Question: When I go to my project structure and right click -> new, I only see new file/folder etc... but no class generation or packages. How do I get IntelliJ to do this? (I have Intellij 14 Ultimate - see image below)

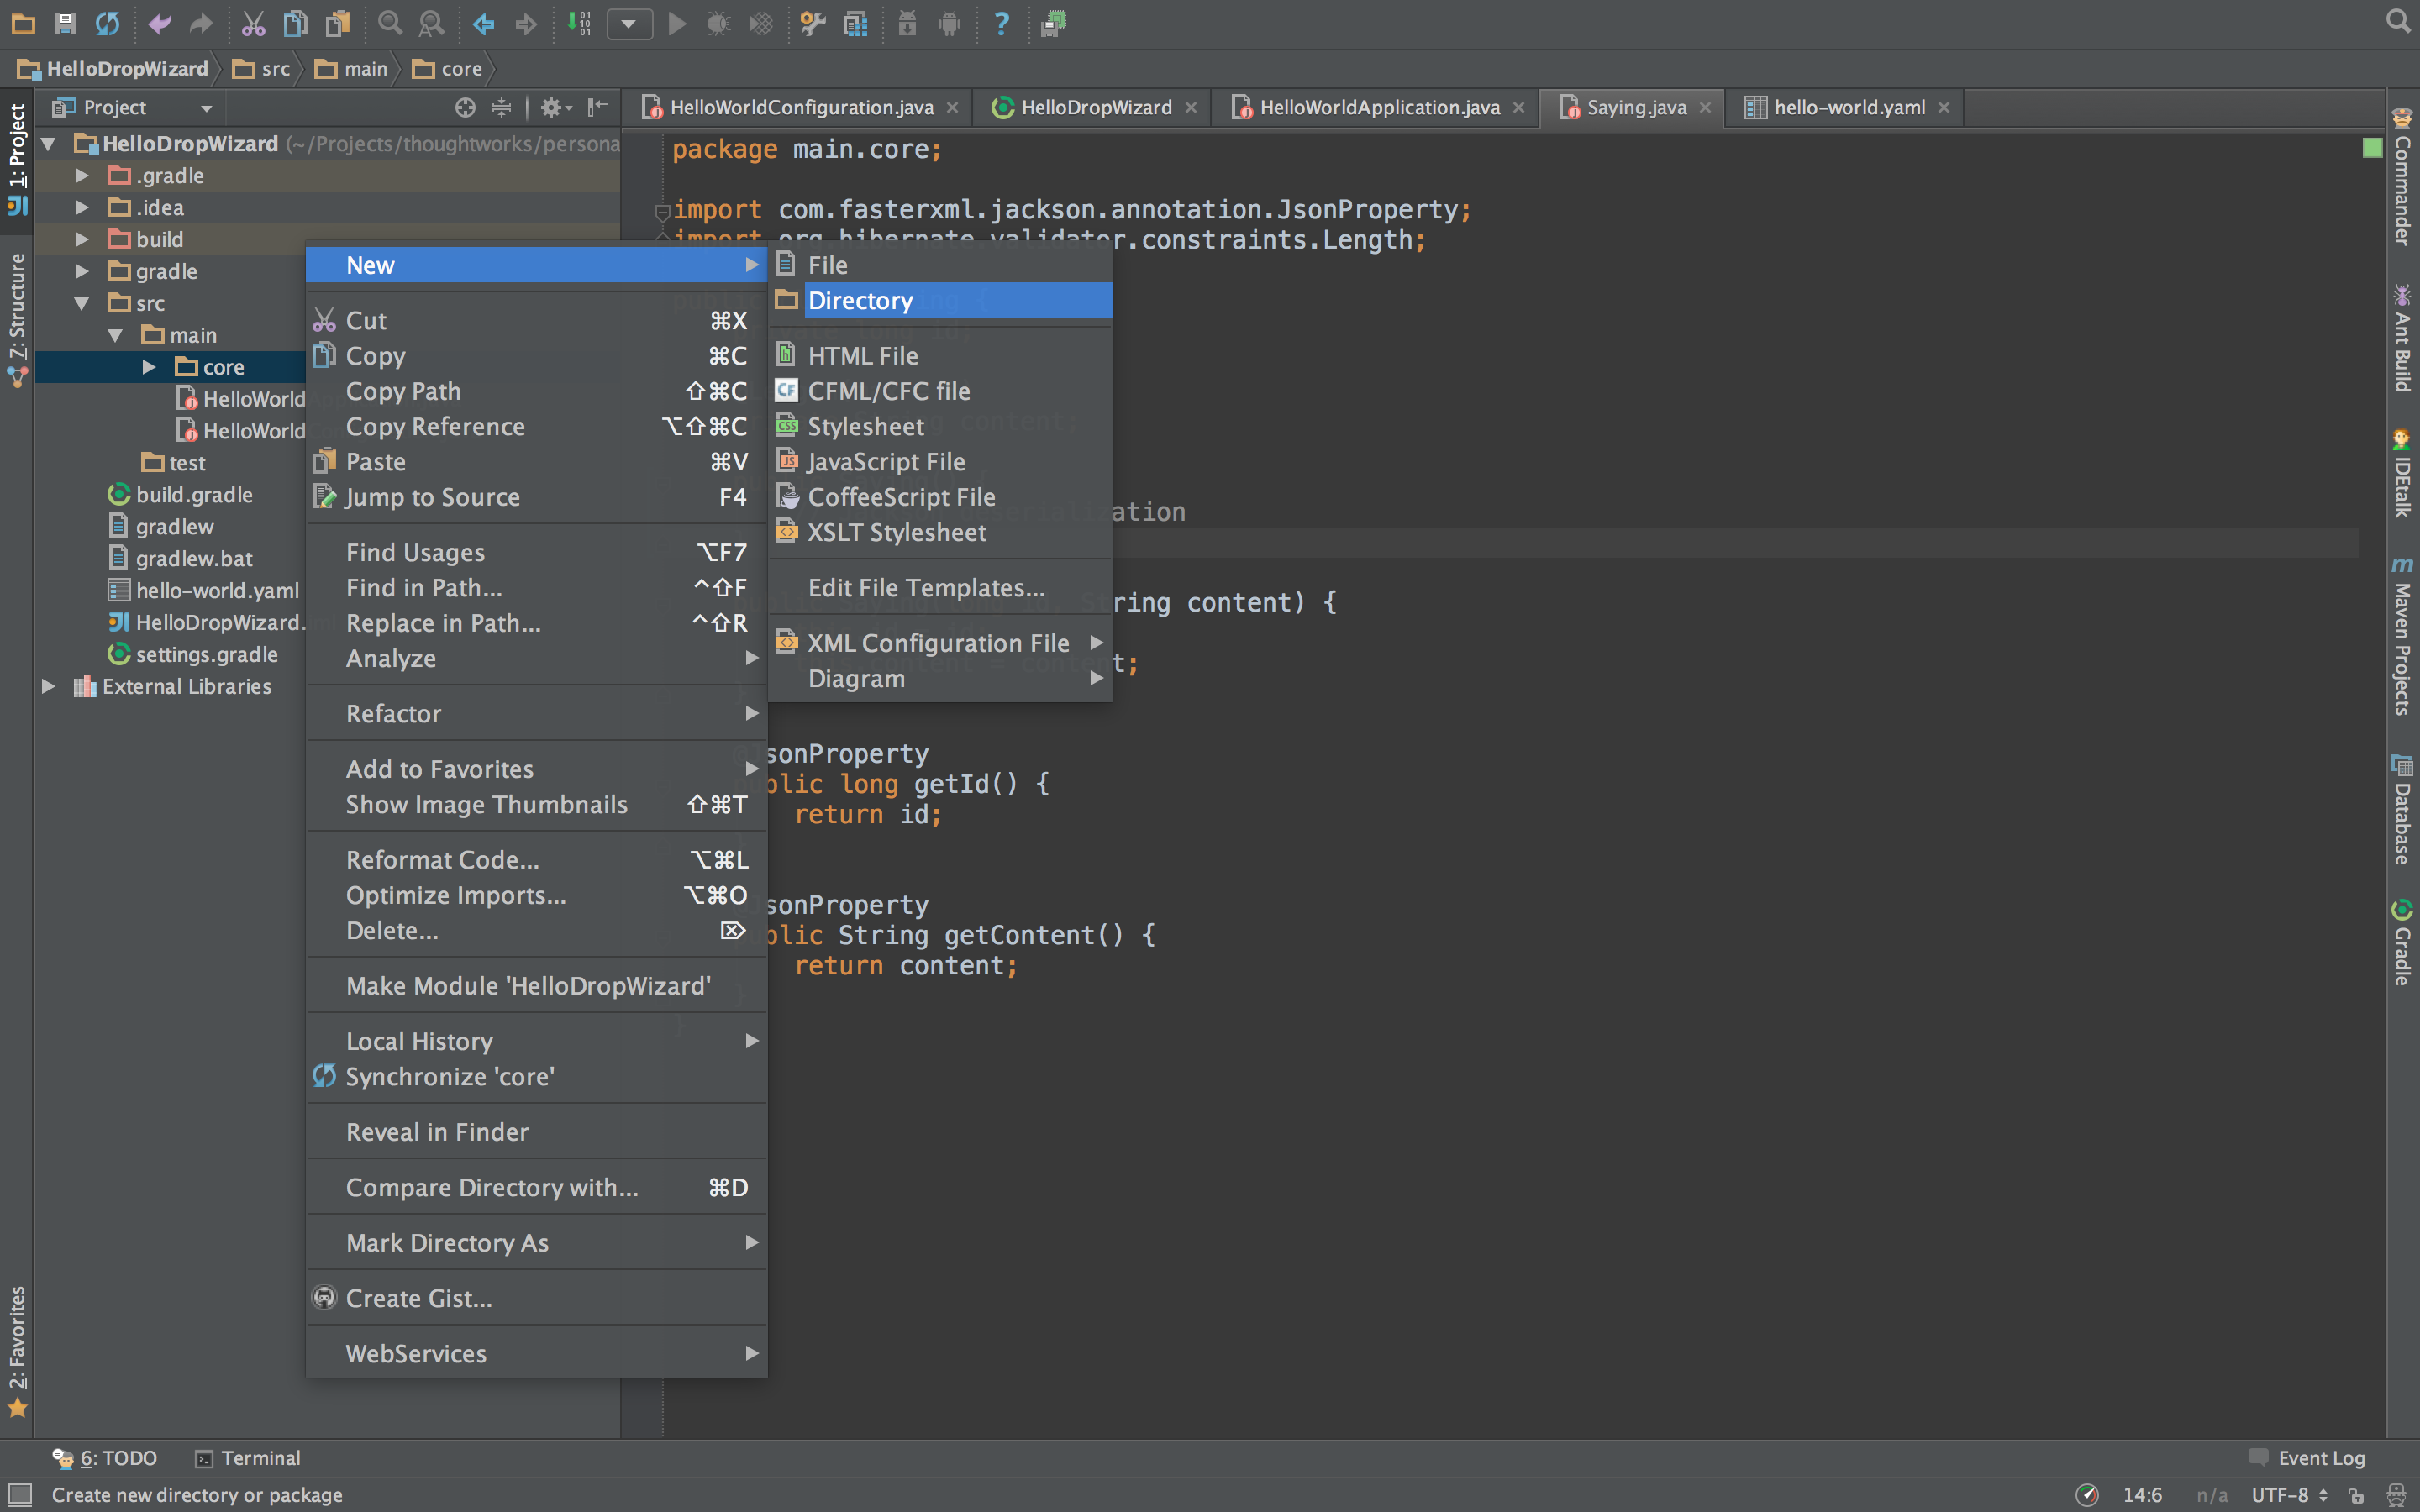
Answer: IntelliJ will offer the option to create new class in the new menu, only if you right click within the part of your project structure, which is marked as Sources root or Test sources root.
In your case, right click the 'src/main' directory in the project structure view and select . That should fix it.
---
Also, Gradle expects Java classes to be placed in 'src/main/java' (and test Java classes in 'src/test/java') by default. I think that if you followed this convention, IntelliJ would mark those folders as (Test) Sources Root automatically. So maybe it would be better solution to adjust your project structure according to this convention.
Here is a quote from <URL> regarding this issue:
> Gradle expects to find your production source code under src/main/java
and your test source code under src/test/java